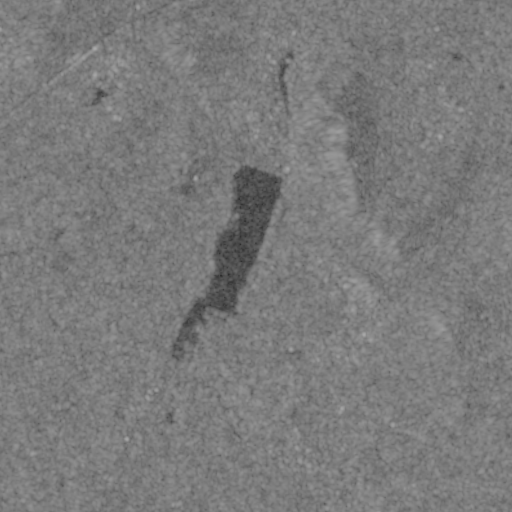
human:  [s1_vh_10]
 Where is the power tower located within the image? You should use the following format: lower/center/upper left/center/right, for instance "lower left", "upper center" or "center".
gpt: The power tower is located in the lower left of the image.
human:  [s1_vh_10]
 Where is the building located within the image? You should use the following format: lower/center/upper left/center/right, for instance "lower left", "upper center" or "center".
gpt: There is no building in the image.

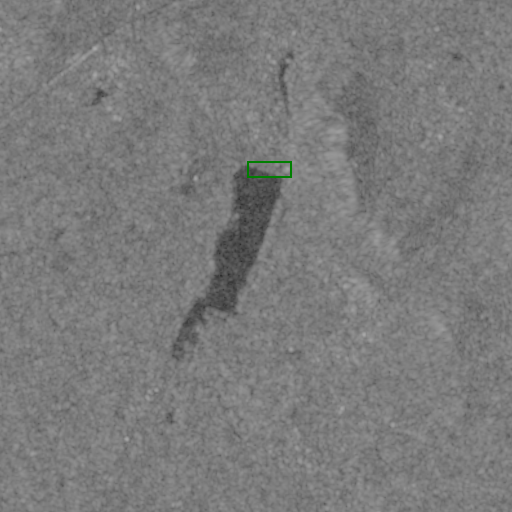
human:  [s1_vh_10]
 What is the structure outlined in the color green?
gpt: The structure outlined in green is a dam.
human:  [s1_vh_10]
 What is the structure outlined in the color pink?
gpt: There is no pink outline.